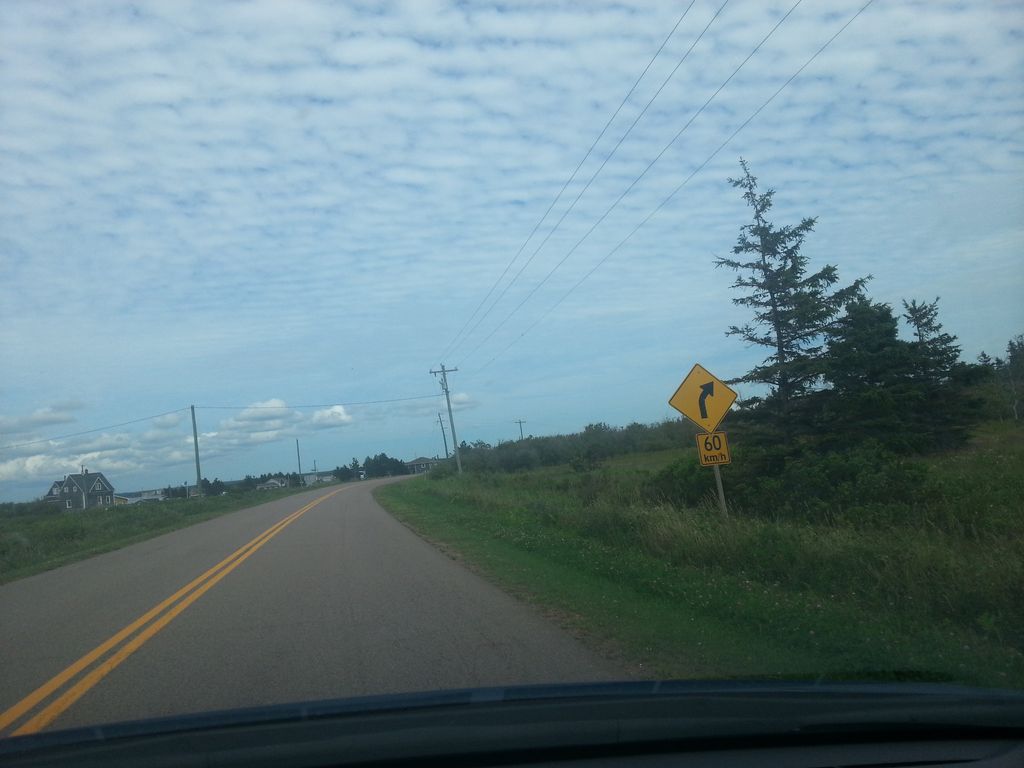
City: charlottetown